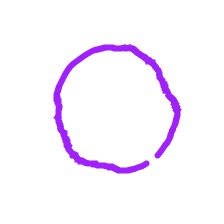
Shape: circle